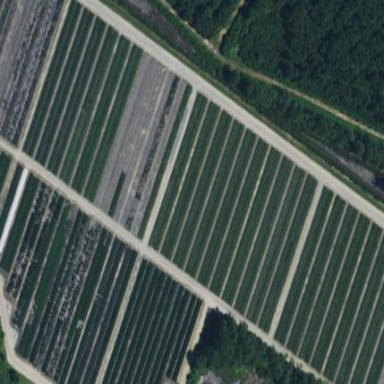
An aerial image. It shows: Area dedicated to greenhouse horticulture.